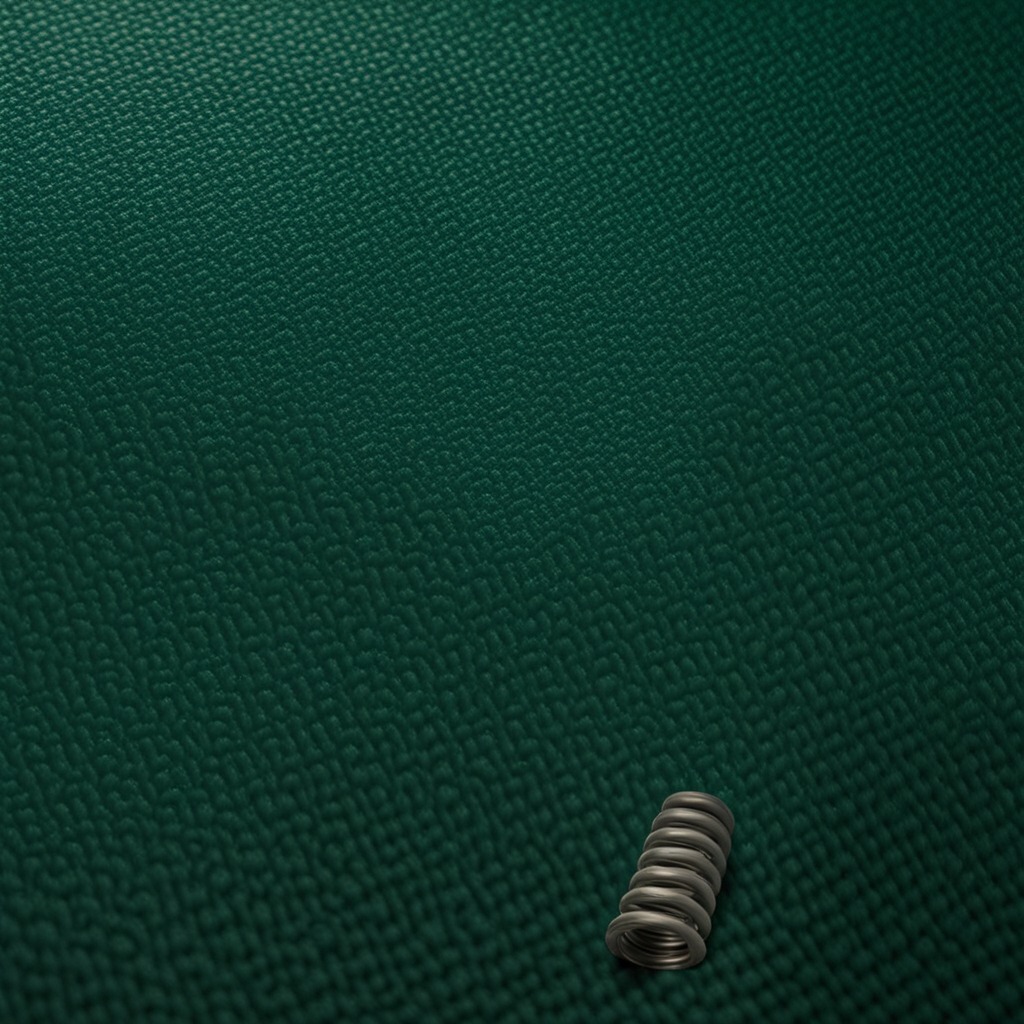
A coiled metal spring lies on the clean granite tabletop.